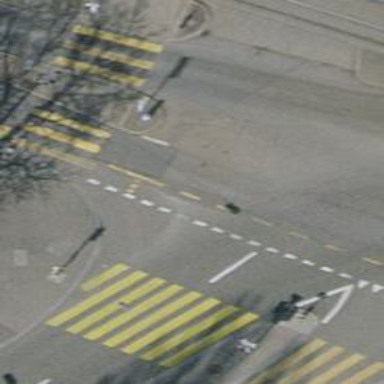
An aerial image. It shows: Asphalt cycleway.